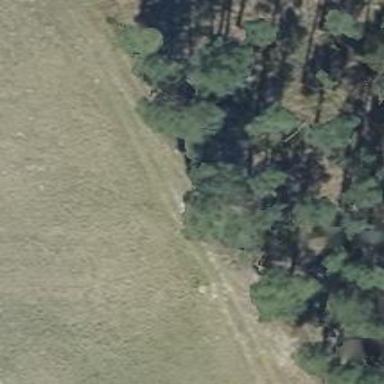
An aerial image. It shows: Hunting stand.